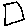
Label: square